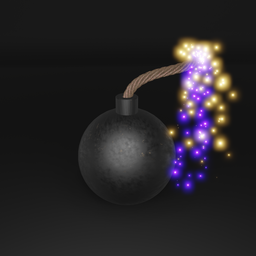
Label: tools